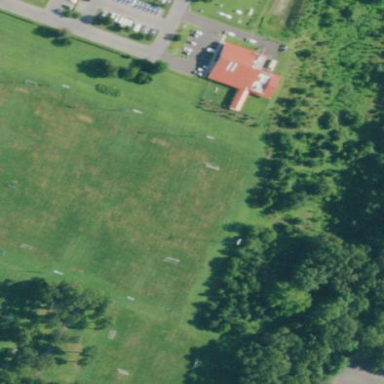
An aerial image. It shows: Soccer pitch with grass surface for leisure and sports.